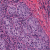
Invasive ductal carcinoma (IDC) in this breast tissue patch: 0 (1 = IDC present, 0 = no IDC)